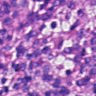
Metastatic tissue present: no